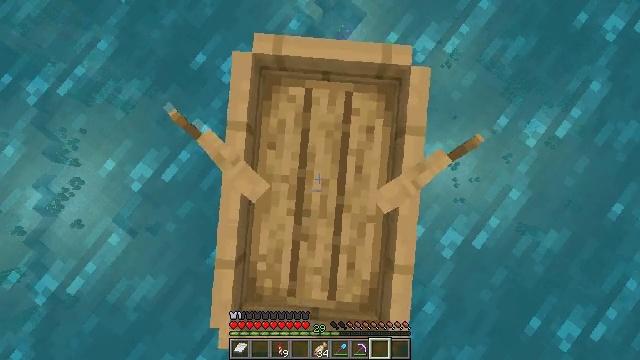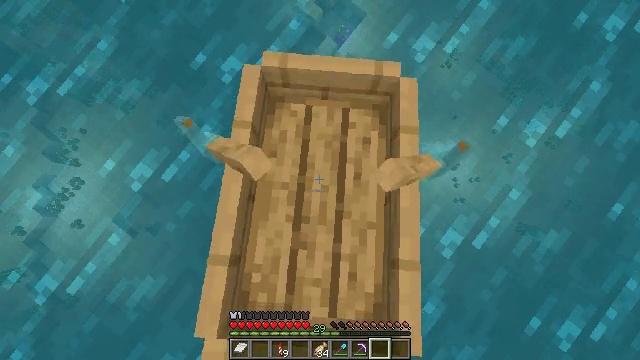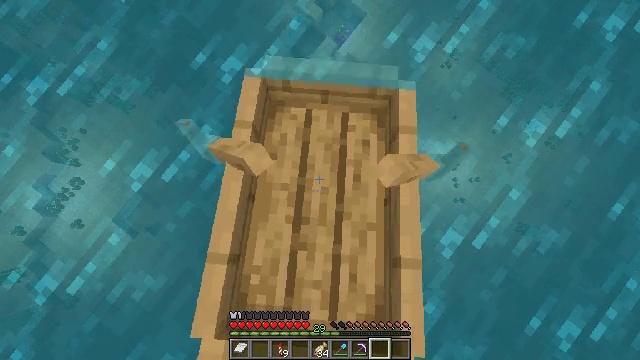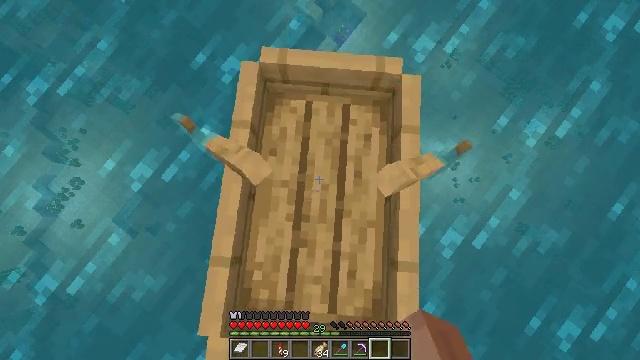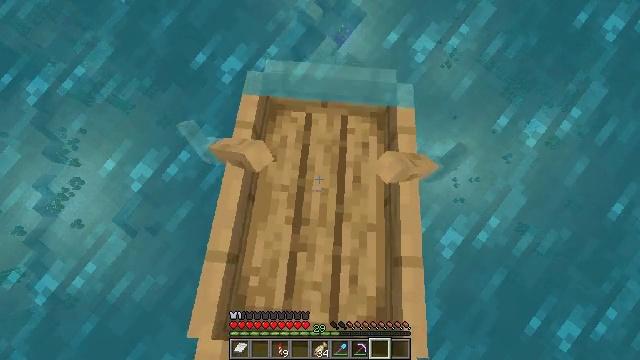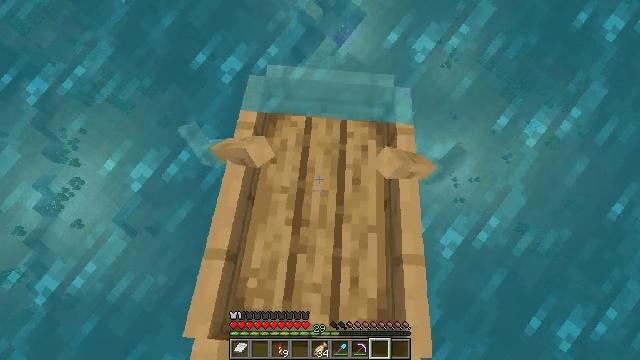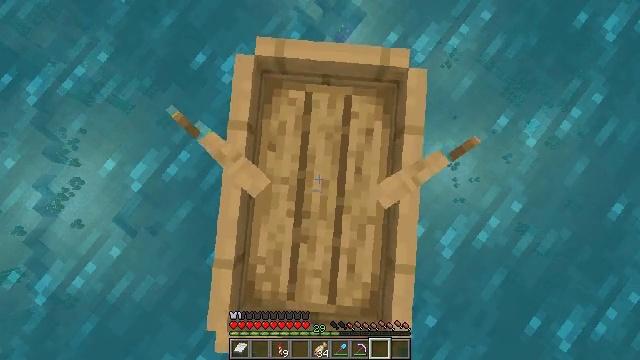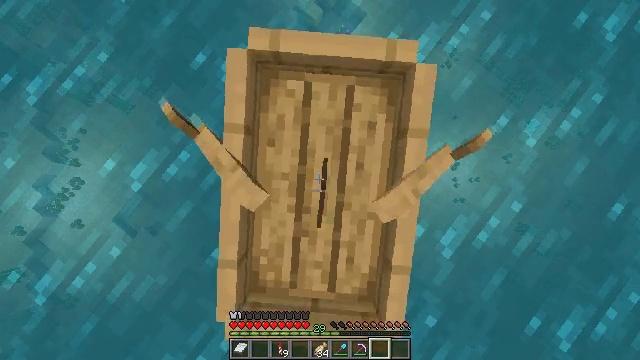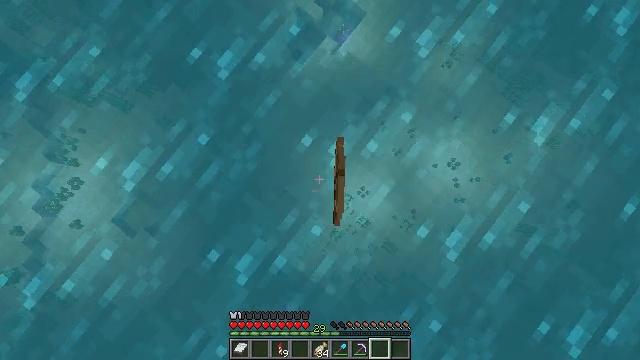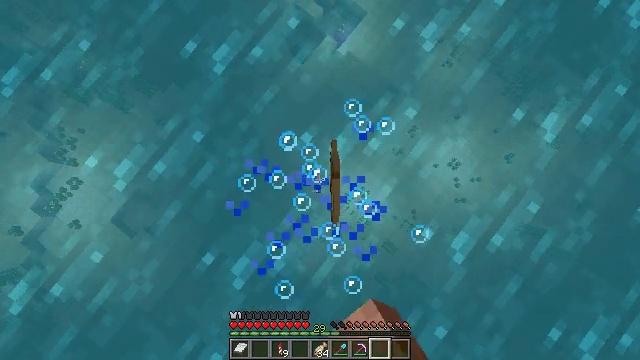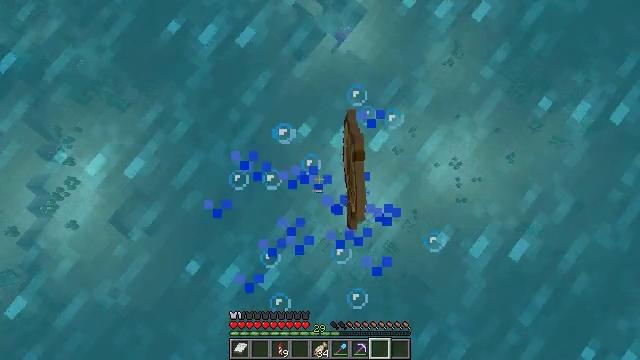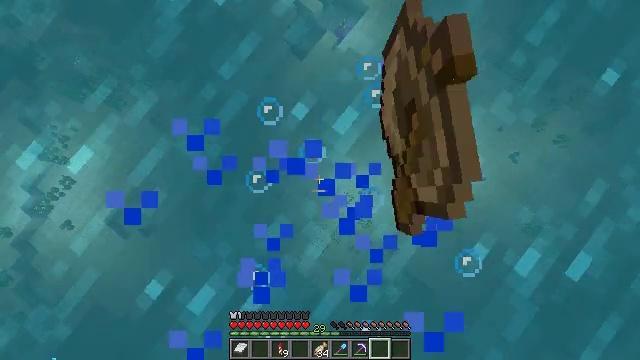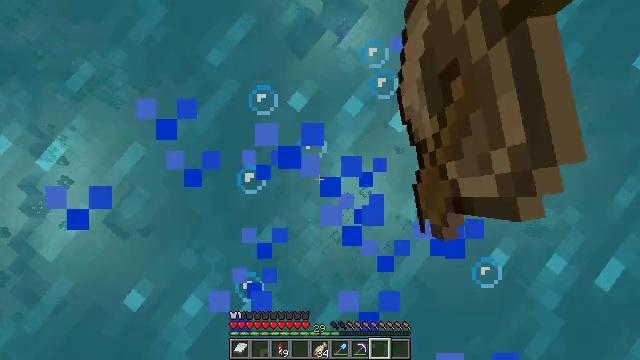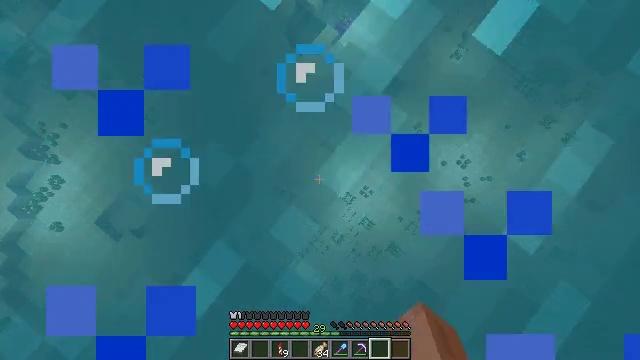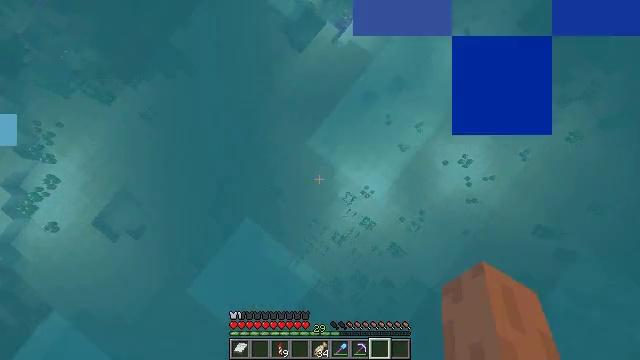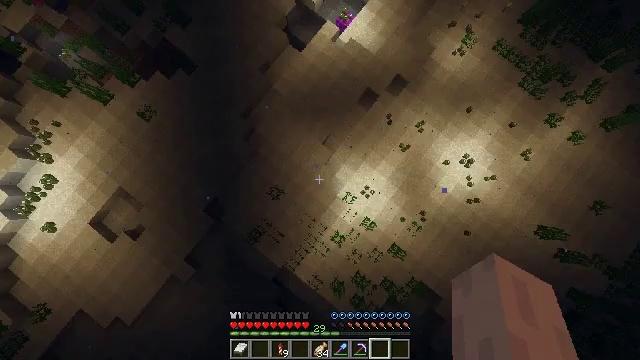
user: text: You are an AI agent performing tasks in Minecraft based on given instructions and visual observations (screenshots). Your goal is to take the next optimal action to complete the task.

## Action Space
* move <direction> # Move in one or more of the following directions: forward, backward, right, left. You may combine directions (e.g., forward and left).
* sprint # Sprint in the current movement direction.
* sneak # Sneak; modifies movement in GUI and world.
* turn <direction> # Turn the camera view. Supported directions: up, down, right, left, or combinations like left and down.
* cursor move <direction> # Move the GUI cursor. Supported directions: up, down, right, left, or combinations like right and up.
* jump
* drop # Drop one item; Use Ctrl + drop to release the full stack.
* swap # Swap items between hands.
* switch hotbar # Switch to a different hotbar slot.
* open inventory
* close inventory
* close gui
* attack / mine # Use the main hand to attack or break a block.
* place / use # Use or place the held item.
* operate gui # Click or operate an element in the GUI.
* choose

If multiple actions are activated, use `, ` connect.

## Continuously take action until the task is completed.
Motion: motion action
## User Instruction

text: Remove the bubble coral wall fan from the structure.
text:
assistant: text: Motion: no_op
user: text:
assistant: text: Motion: attack / mine
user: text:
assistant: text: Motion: attack / mine
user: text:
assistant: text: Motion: no_op
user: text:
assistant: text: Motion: attack / mine
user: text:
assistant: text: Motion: attack / mine
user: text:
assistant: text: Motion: no_op
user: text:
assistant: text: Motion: attack / mine
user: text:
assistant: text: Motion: attack / mine
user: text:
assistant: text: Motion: attack / mine
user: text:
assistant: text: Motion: sneak, attack / mine
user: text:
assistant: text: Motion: sneak
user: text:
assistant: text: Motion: sneak
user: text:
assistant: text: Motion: sneak
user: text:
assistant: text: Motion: sneak
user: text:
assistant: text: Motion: sneak
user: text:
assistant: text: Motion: sneak
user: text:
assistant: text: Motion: sneak
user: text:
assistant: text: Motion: sneak
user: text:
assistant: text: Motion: sneak
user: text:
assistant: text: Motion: sneak
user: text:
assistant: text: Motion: sneak
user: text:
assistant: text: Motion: sneak
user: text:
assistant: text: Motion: sneak
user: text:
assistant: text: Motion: sneak
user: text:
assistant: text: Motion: sneak
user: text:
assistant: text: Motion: sneak
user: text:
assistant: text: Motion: sneak
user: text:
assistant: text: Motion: sneak
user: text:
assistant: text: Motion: sneak